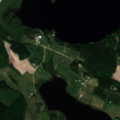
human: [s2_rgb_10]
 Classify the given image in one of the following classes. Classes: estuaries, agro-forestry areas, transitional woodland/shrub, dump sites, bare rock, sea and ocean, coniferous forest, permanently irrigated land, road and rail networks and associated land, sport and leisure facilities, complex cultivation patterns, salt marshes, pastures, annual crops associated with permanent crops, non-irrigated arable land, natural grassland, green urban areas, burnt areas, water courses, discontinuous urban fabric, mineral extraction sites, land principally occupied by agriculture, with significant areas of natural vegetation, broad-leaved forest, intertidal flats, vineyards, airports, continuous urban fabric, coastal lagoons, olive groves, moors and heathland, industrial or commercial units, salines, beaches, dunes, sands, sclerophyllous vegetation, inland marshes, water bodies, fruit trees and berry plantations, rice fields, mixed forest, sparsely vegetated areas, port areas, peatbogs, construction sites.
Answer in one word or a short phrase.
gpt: land principally occupied by agriculture, with significant areas of natural vegetation, mixed forest, water bodies